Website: lowes
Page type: billing-address
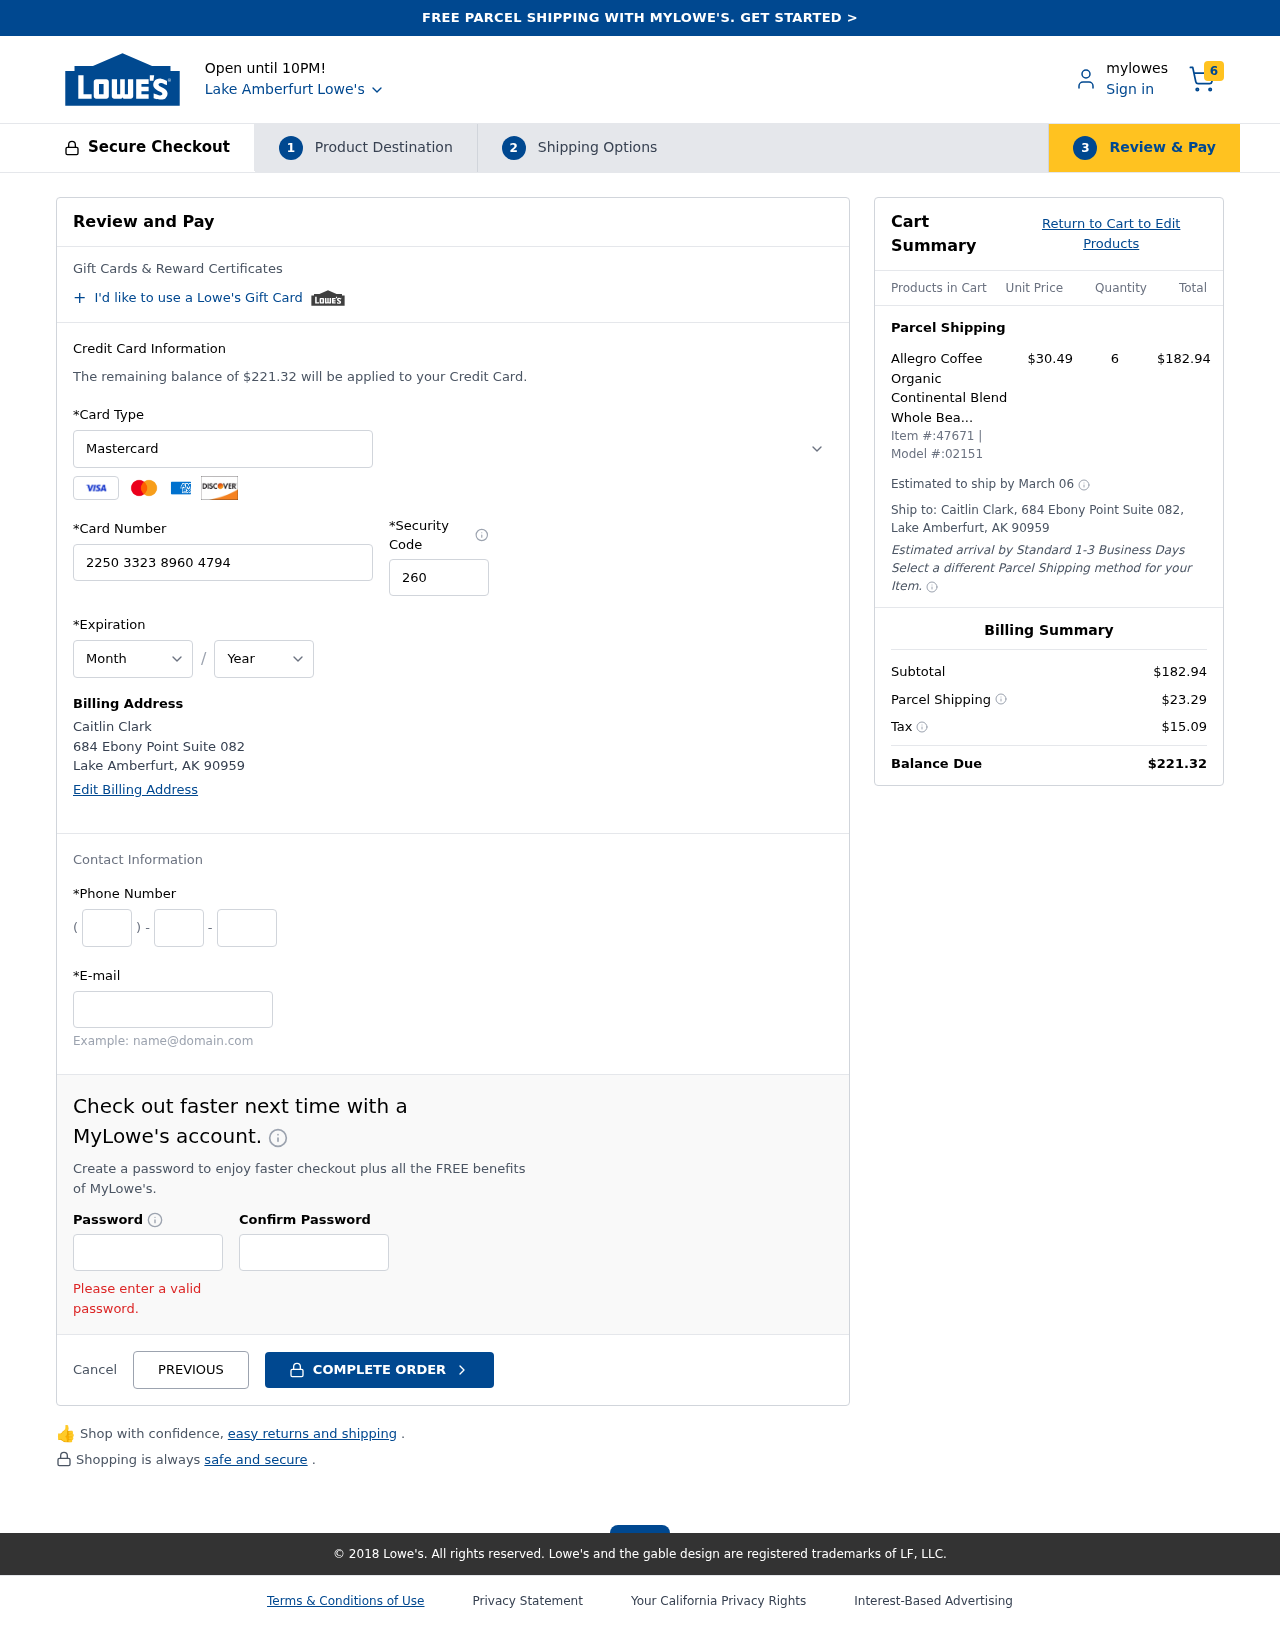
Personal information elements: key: PII_CARD_CVV
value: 260
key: PII_CARD_EXPIRY_MONTH
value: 07
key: PII_CARD_EXPIRY_YEAR
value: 27
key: PII_CARD_NUMBER
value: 2250 3323 8960 4794
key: PII_CARD_TYPE
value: Mastercard
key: PII_CITY
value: Lake Amberfurt
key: PII_CITY_STATE_ZIP
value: Lake Amberfurt, AK 90959
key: PII_EMAIL
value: cclark@hotmail.com
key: PII_FULLNAME
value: Caitlin Clark
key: PII_PHONE_AREA
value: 561
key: PII_PHONE_PREFIX
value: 440
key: PII_PHONE_SUFFIX
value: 2584
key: PII_STREET
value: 684 Ebony Point Suite 082
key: PII_FULLNAME2
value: Caitlin Clark
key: PII_STATE_ABBR
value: AK
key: PII_POSTCODE
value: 90959
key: PII_POSTCODE_FULL
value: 90959
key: PII_CITY_STATE
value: Lake Amberfurt, AK
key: PII_POSTCODE_NUMERIC
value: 90959
Product elements: key: PRODUCT1_NAME
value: Allegro Coffee Organic Continental Blend Whole Bean Coffee, 12 oz
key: PRODUCT1_PRICE
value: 30.49
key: PRODUCT1_QUANTITY
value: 6
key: PRODUCT_ITEM_NUMBER
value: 47671
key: PRODUCT_MODEL_NUMBER
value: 02151
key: PRODUCT1_LINE_TOTAL
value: $182.94
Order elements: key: ORDER_NUM_ITEMS
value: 6
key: ORDER_TOTAL
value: $221.32
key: ORDER_SHIPPING_DATE
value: March 06
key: ORDER_SUBTOTAL
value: $182.94
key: ORDER_SHIPPING_COST
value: $23.29
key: ORDER_TAX
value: $15.09